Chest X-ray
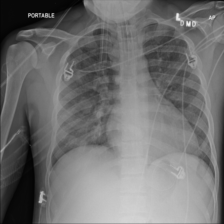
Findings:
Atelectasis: negative
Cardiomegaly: negative
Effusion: negative
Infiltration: negative
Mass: negative
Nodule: negative
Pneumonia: negative
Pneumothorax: negative
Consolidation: negative
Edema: negative
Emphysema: negative
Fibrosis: negative
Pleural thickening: negative
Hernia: negative